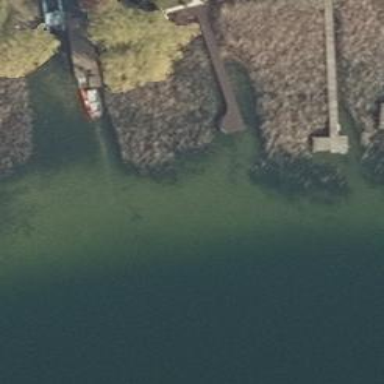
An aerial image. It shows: Man-made pier.